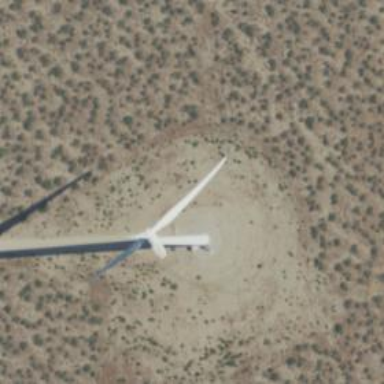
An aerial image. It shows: Wind generator powered by wind. The generator type is horizontal axis and it uses wind turbines.